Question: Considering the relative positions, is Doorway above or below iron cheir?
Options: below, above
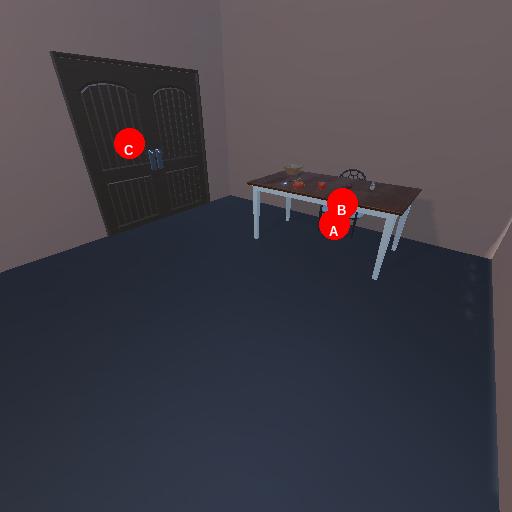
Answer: below